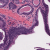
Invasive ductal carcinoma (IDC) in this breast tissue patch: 0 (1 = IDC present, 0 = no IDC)